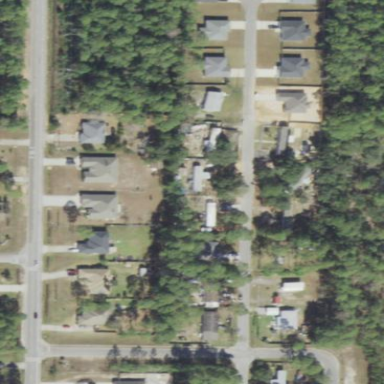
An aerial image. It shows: This residential area consists of single-family homes.